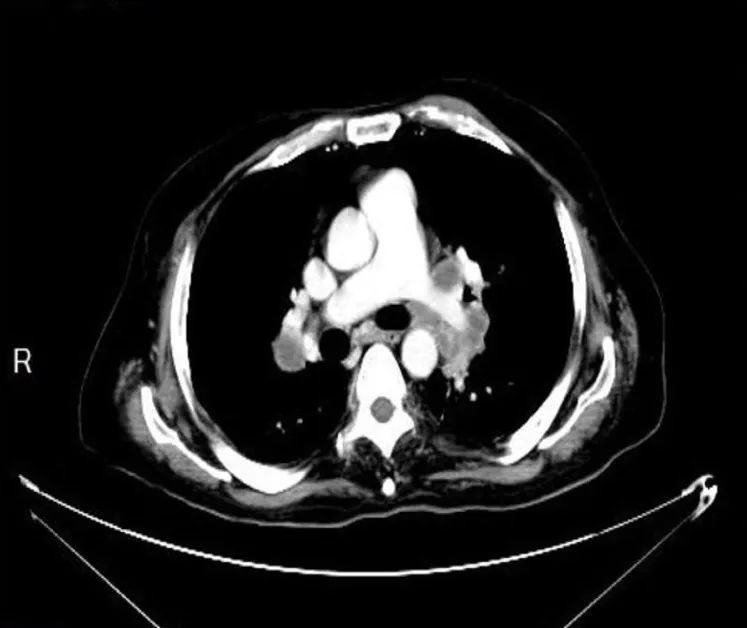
CT scan of the chest with IV contrast shows bilateral hilar and mediastinal enlarged lymph nodes.
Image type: radiology (ct)